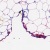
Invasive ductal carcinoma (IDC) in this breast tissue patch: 0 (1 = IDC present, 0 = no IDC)